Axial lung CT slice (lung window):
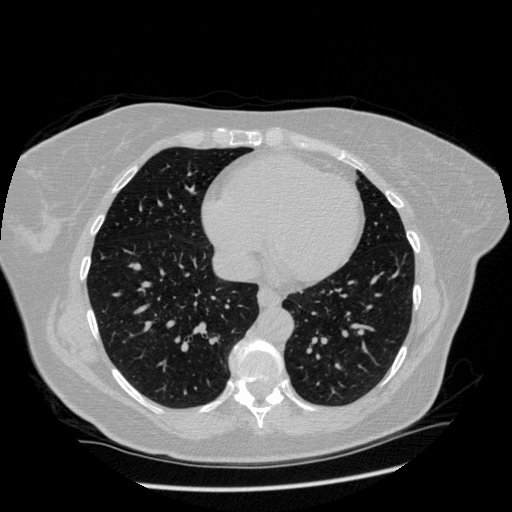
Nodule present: no